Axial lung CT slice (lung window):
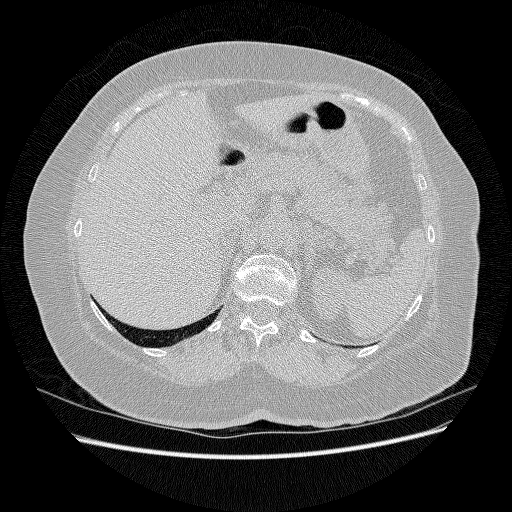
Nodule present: no